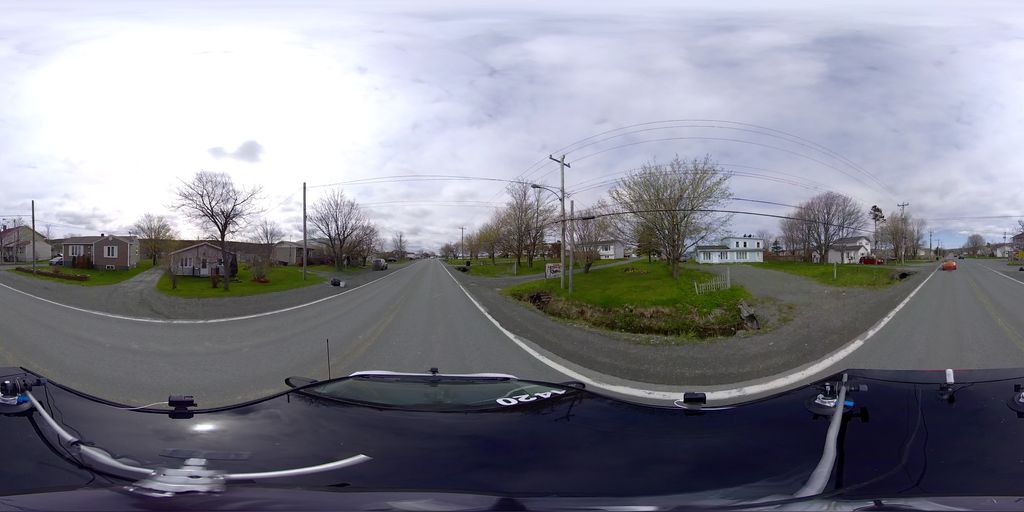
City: st_johns